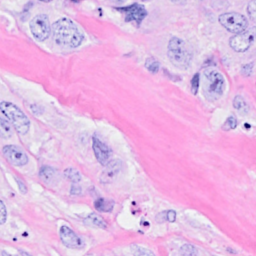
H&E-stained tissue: Breast